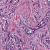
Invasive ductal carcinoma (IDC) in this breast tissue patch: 1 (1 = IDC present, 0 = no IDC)